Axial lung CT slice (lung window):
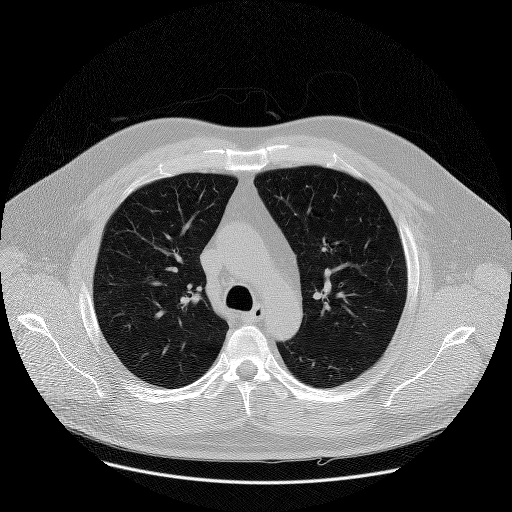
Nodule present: no